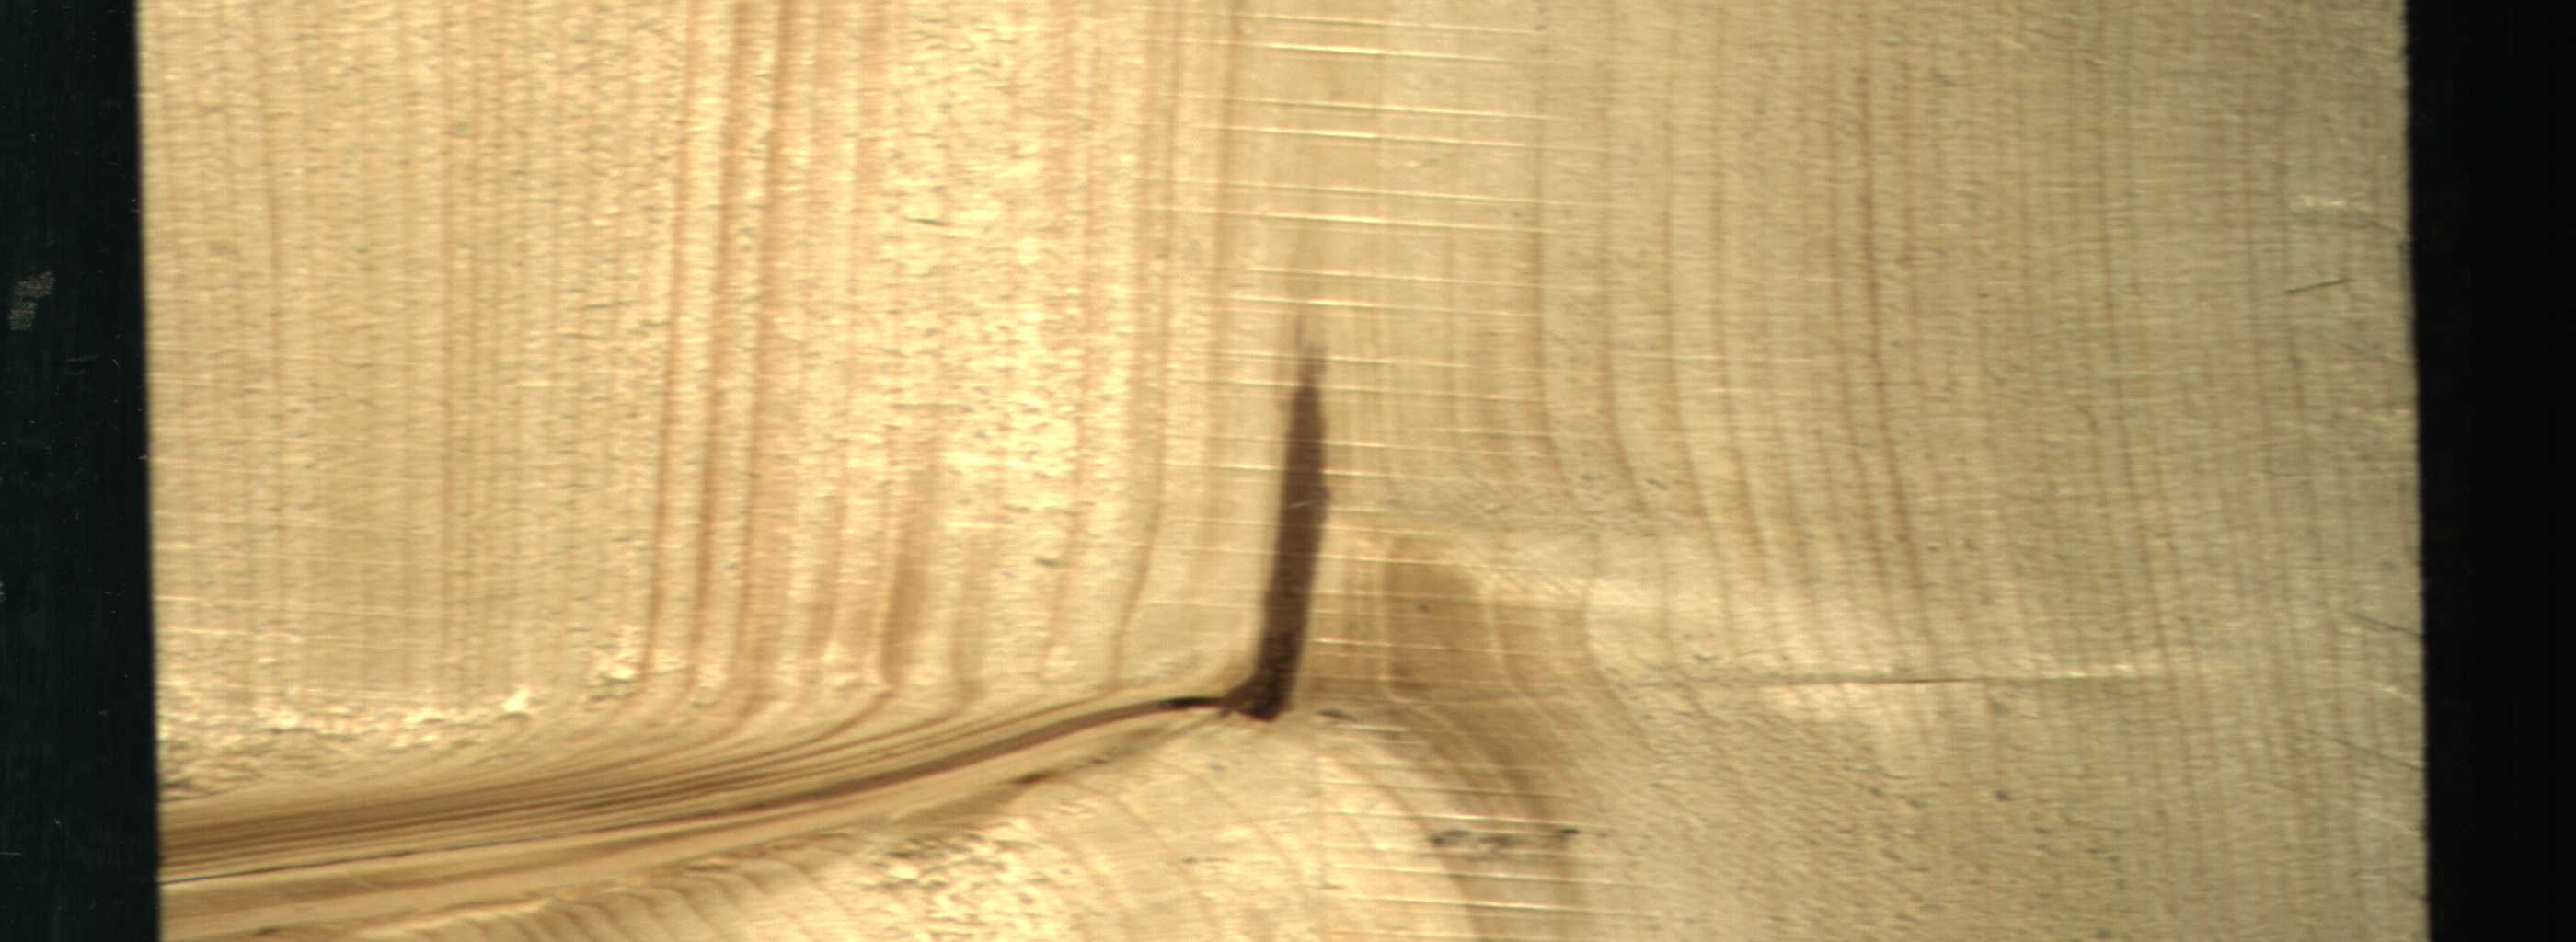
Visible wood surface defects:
Marrow
Live_Knot